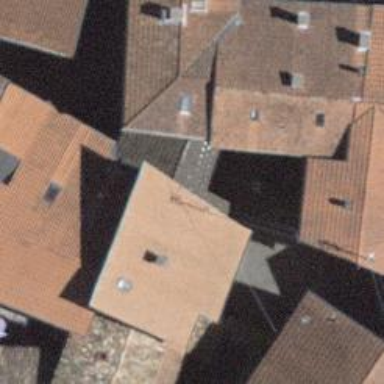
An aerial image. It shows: Living street.